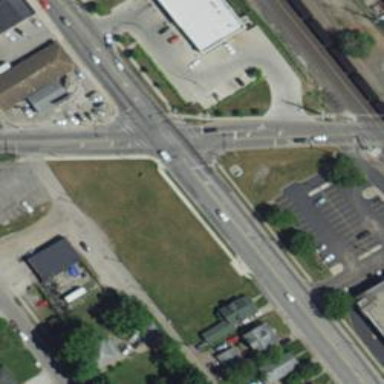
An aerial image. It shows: Marked road crossing.